Brain MRI, t2w sequence, axial 2D slice.
Patient: age 38, sex F, weight 78 kg, height 1.78 m
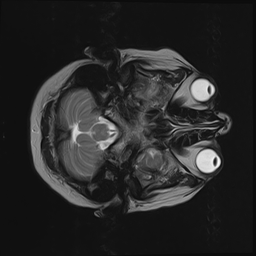